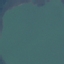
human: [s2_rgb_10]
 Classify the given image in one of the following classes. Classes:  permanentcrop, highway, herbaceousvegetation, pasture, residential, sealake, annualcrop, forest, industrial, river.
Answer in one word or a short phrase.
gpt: SeaLake